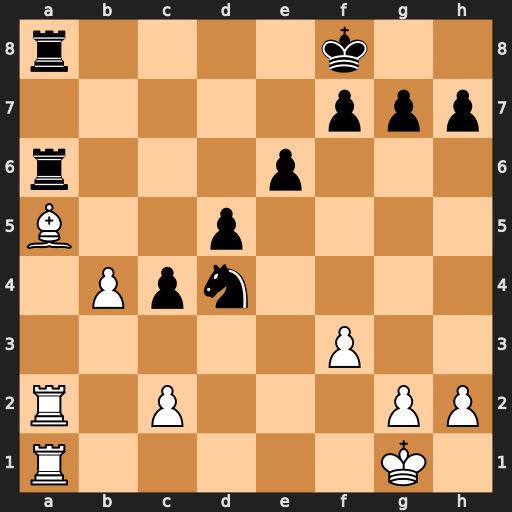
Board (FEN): r4k2/5ppp/r3p3/B2p4/1Ppn4/5P2/R1P3PP/R5K1
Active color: w
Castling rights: -
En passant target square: -
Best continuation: b5 Rxa5 Rxa5 Rxa5 Rxa5